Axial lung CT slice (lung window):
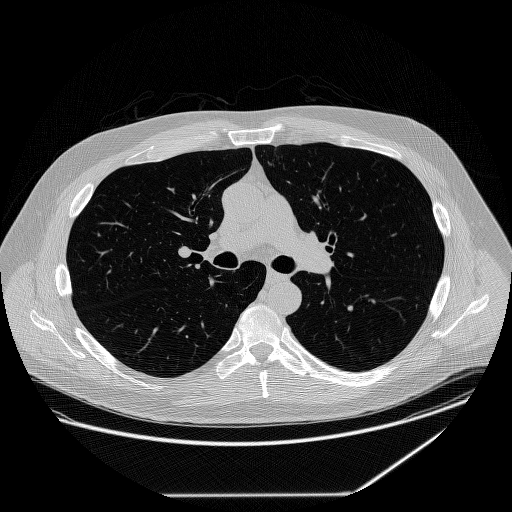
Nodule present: no